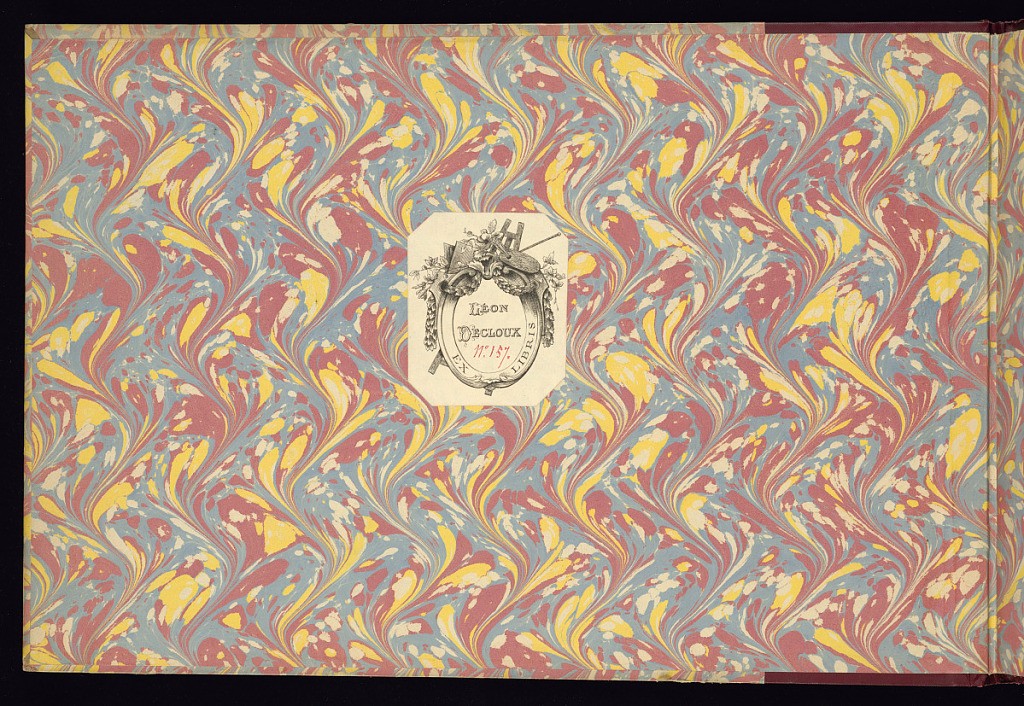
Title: VIIe Cahier de Meubles, et 1er de Lit
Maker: Richard de Lalonde, French, active 1780–96
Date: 1792–1814
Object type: Album
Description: Four plates from a series of bed designs in the neoclassical and empire styles. The plates are titled, signed, and numbered.